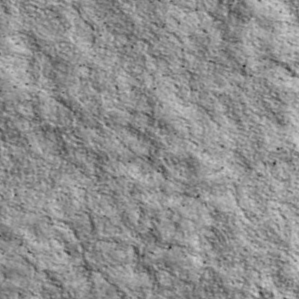
Label: non_frost